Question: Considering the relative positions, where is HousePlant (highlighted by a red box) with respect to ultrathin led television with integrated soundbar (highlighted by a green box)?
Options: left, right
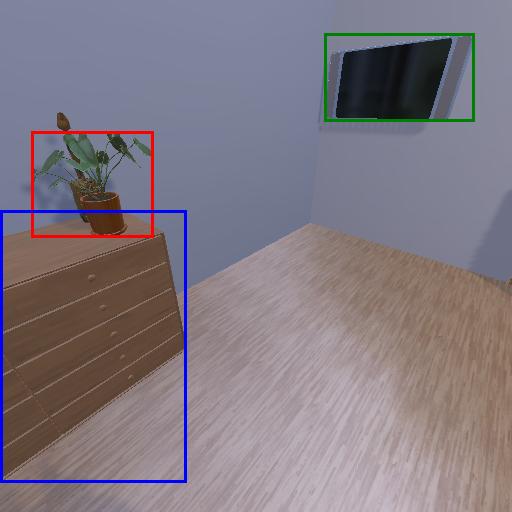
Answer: left